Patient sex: M
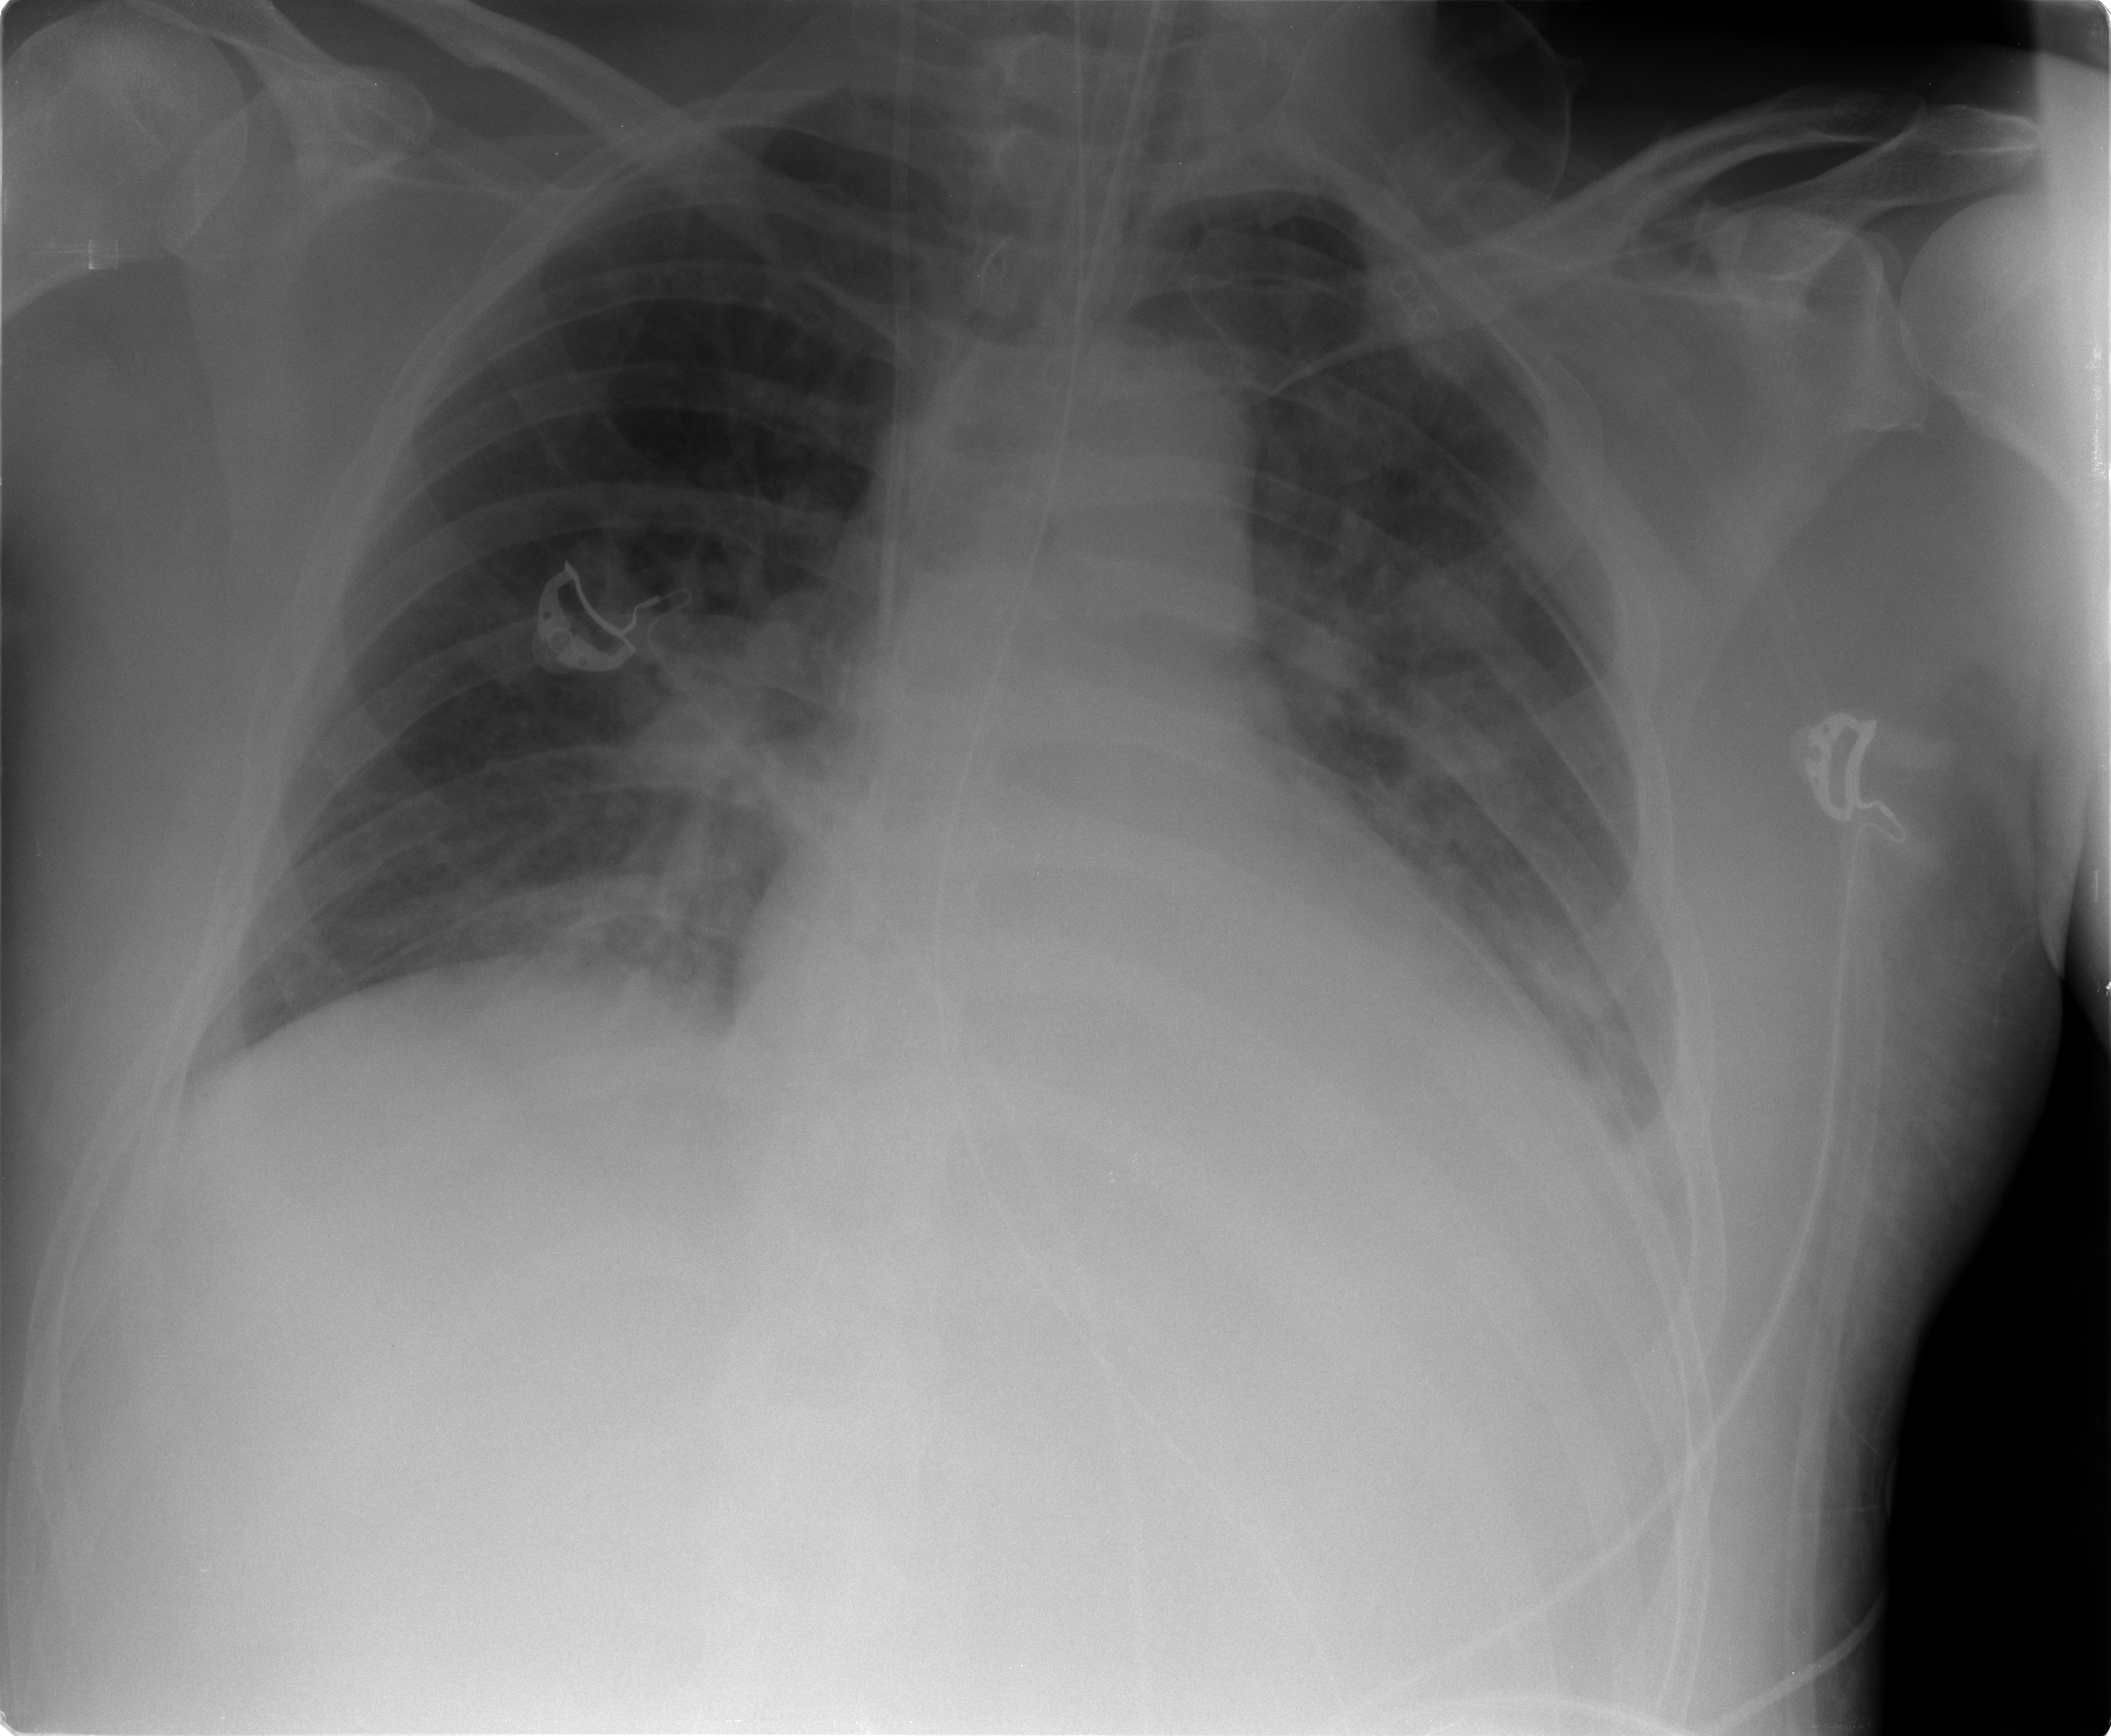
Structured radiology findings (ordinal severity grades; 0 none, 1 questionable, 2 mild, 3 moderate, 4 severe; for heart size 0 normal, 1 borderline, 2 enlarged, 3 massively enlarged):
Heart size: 2
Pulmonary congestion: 3
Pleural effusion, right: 0
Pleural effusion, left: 2
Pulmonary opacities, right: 2
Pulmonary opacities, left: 2
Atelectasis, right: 2
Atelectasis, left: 2